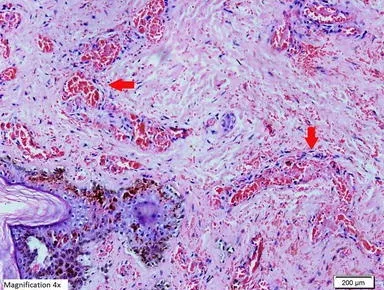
Periodic acid schiff staining of the same skin lesions showing amorphus PAS positive material deposits (red arrows) in form of intramural and intravascular thrombus (low magnification x4).
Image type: pathology (h&e)